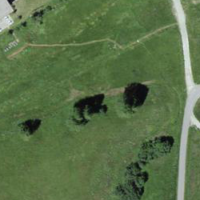
EUNIS habitat code: 26
Species observed at this site:
Oenanthe oenanthe
Turdus pilaris